Interaction volume radius: 10 \u00c5
Interaction volume height: 10 \u00c5
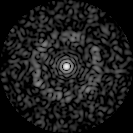
Disorder parameter: 0.8584